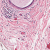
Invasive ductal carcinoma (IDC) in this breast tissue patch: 0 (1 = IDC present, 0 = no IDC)